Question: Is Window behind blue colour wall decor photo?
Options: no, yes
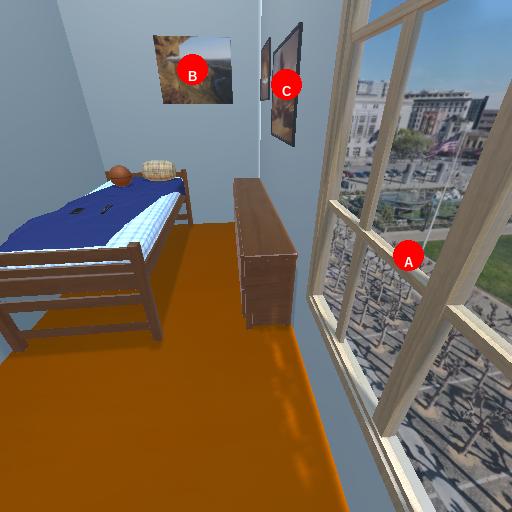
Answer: no